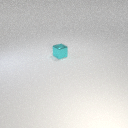
small cyan metal cube